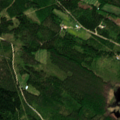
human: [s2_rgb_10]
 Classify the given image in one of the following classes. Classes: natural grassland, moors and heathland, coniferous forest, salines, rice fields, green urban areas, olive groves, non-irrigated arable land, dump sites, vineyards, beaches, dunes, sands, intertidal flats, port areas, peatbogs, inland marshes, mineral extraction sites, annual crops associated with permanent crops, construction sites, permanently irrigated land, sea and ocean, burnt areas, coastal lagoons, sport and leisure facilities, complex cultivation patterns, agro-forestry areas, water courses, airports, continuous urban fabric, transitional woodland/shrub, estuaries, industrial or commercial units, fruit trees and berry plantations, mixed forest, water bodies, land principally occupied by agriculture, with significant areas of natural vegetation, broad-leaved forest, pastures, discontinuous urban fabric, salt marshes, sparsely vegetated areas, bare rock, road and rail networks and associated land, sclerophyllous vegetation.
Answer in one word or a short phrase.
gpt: coniferous forest, mixed forest, transitional woodland/shrub